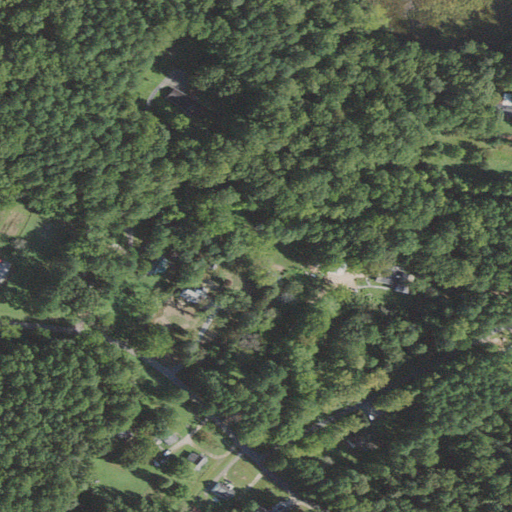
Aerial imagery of cape in Virginia named Deacons Neck containing mixed forest, open development, evergreen forest, woody wetlands, cultivated crops, deciduous forest, herbaceous wetlands, pasture, and low intensity development